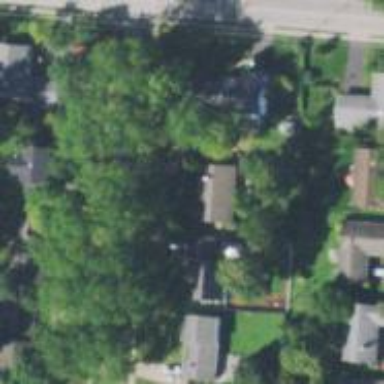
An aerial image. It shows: Residential driveway designated as service road.